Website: macys
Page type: customer-info-address
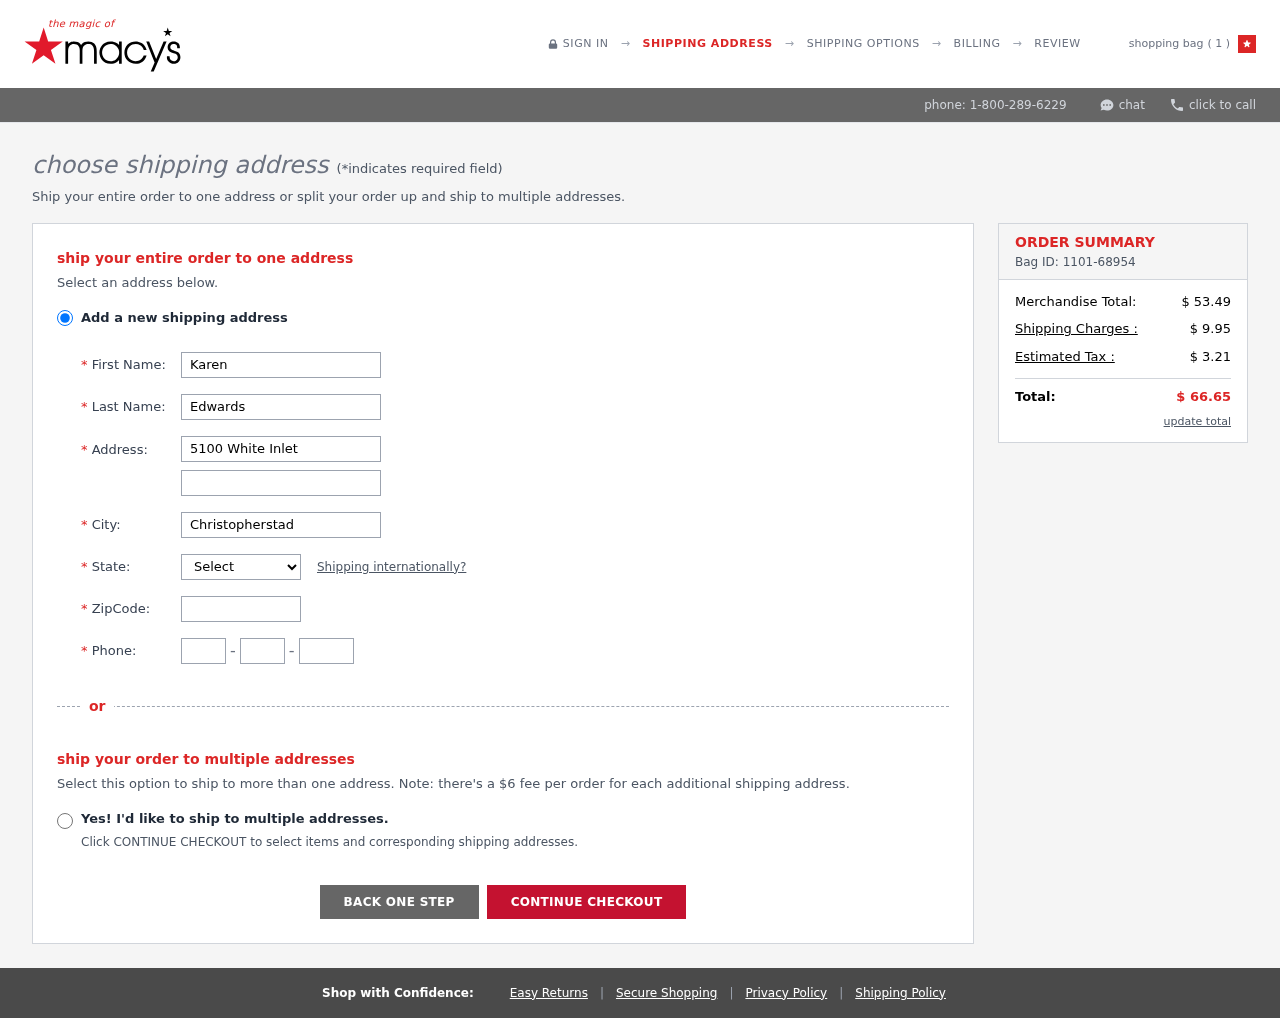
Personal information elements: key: PII_CITY
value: Christopherstad
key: PII_FIRSTNAME
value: Karen
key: PII_LASTNAME
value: Edwards
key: PII_PHONE_AREA
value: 697
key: PII_PHONE_PREFIX
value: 881
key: PII_PHONE_SUFFIX
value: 4187
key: PII_POSTCODE
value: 87645
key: PII_STATE_ABBR
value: TX
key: PII_STREET
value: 5100 White Inlet
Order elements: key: ORDER_NUM_ITEMS
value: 1
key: ORDER_ID
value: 1101-68954
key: ORDER_SUBTOTAL
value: $ 53.49
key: ORDER_SHIPPING_COST
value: $ 9.95
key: ORDER_TAX
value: $ 3.21
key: ORDER_TOTAL
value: $ 66.65